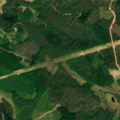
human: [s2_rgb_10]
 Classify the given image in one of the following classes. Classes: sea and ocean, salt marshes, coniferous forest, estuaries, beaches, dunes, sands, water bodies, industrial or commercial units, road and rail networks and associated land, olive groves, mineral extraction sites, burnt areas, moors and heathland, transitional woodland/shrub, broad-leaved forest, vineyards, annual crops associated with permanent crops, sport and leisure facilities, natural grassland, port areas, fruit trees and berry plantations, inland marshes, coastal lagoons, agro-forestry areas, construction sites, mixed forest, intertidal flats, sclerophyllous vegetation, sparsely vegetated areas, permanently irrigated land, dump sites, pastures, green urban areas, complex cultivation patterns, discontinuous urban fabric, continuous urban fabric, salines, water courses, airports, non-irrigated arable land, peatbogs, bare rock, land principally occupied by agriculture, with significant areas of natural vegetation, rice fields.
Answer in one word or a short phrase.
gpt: coniferous forest, mixed forest, transitional woodland/shrub